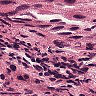
Metastatic tissue present: yes